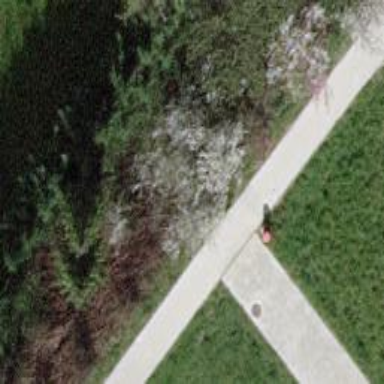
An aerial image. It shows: Footway with concrete surface.